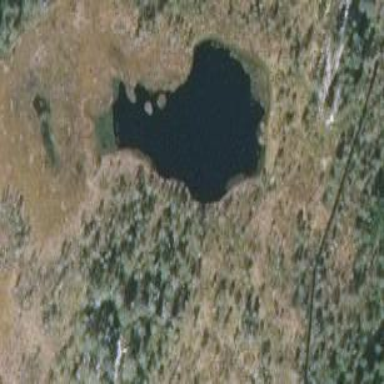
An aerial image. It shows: Beautiful lake surrounded by nature.